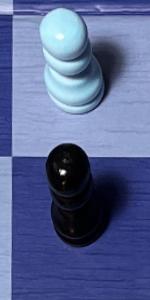
Label: Pawn_Black